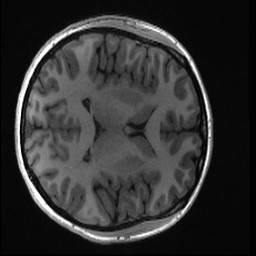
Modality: T1w
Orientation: axial